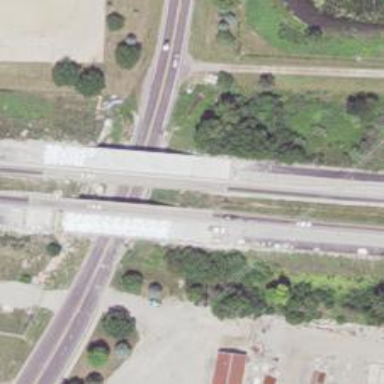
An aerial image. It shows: Motorway with asphalt surface and embankment on the right.